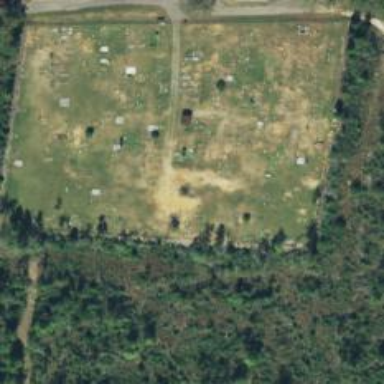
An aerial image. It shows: Cemetery.